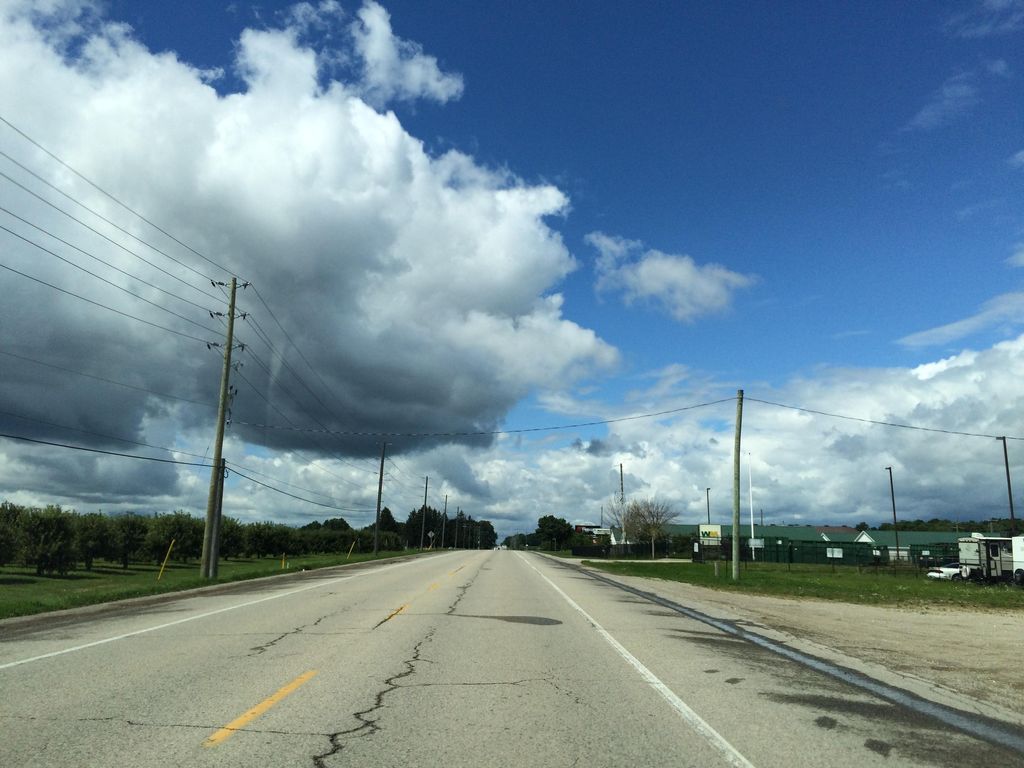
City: kitchener-waterloo